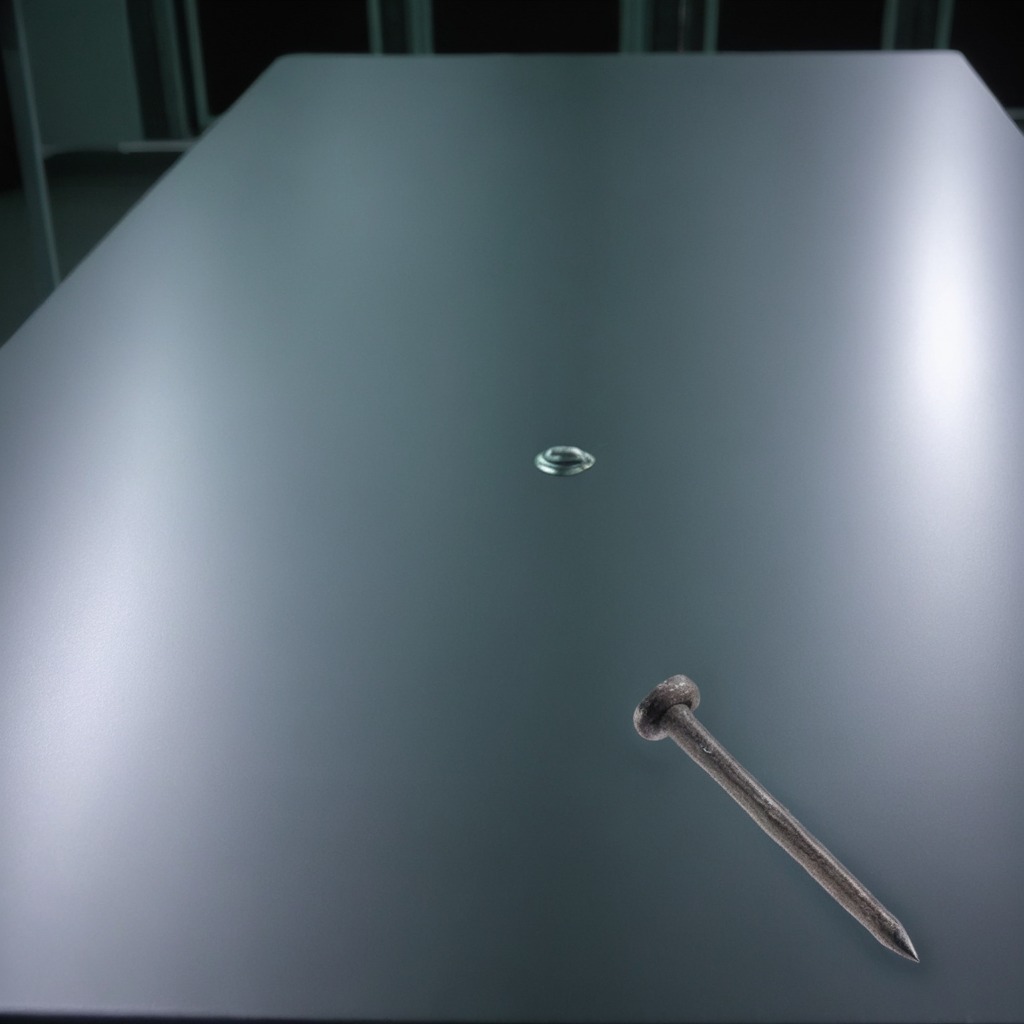
A nail is lying on the table in the railway signal maintenance room.